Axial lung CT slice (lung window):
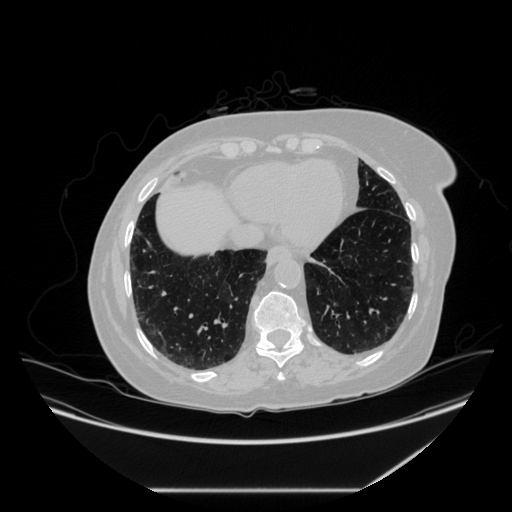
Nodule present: no